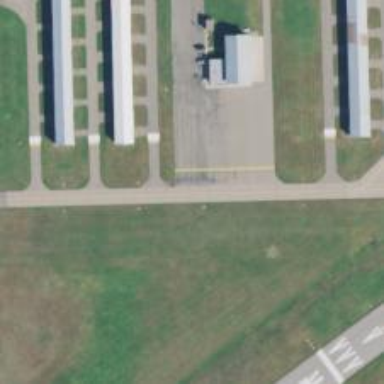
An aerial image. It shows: View of taxiway at the airport.